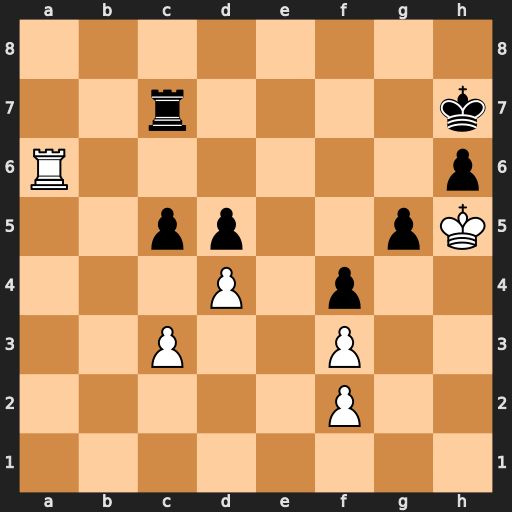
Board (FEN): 8/2r4k/R6p/2pp2pK/3P1p2/2P2P2/5P2/8
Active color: w
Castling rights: -
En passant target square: -
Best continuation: Rxh6+ Kg8 Rd6 cxd4 cxd4